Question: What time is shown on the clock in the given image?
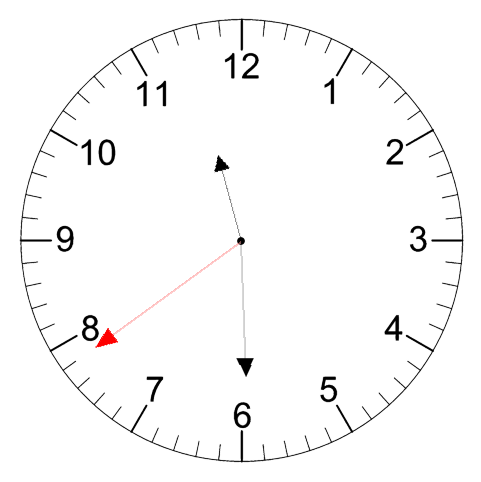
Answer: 11:29:39